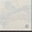
Piece: xx